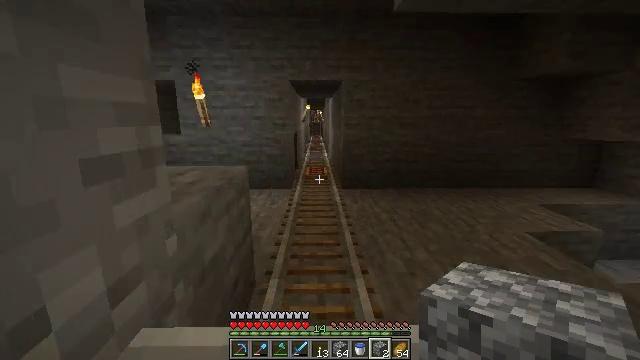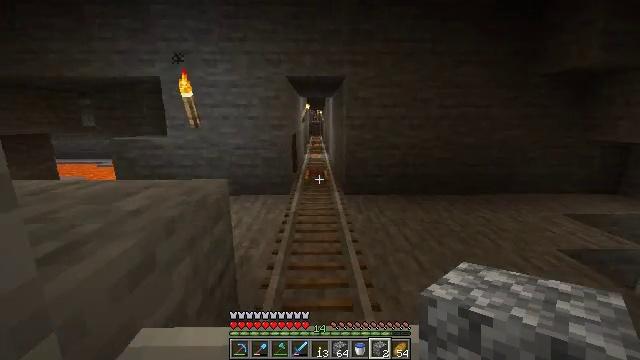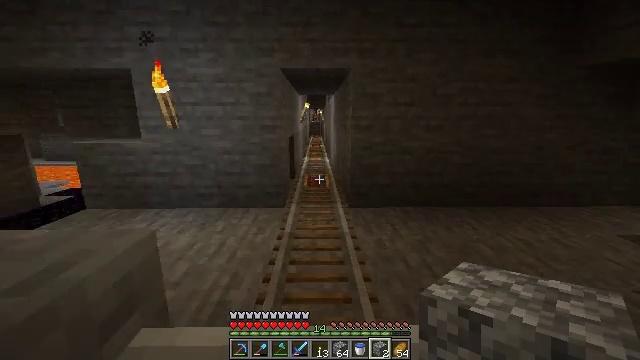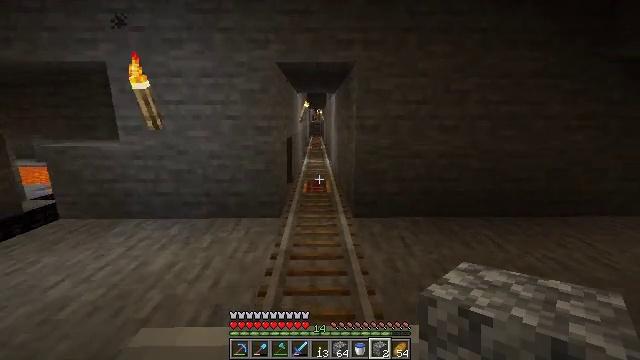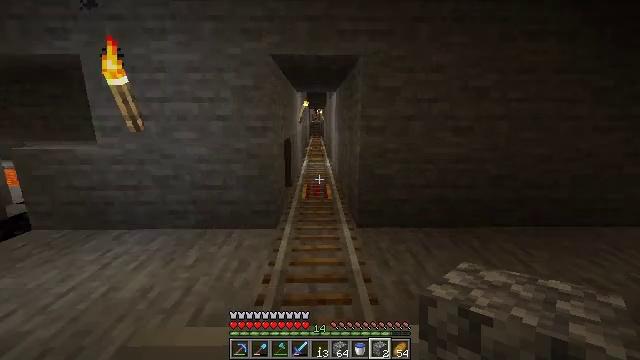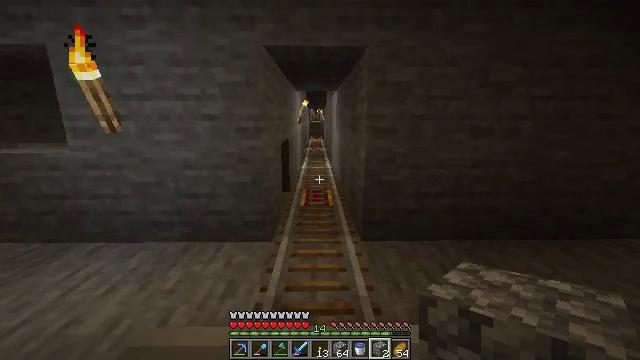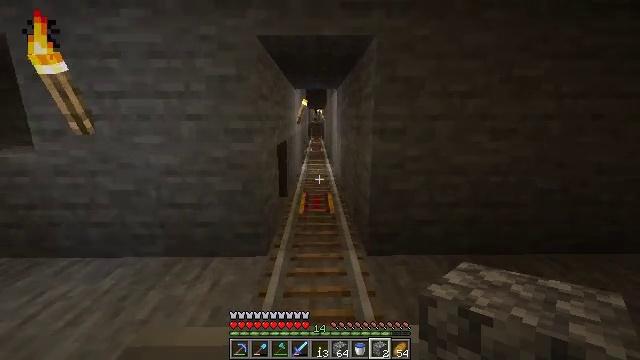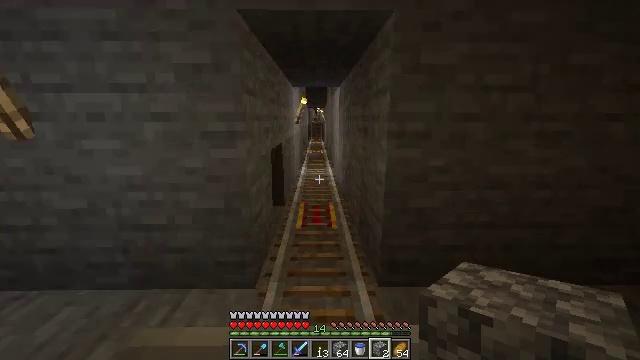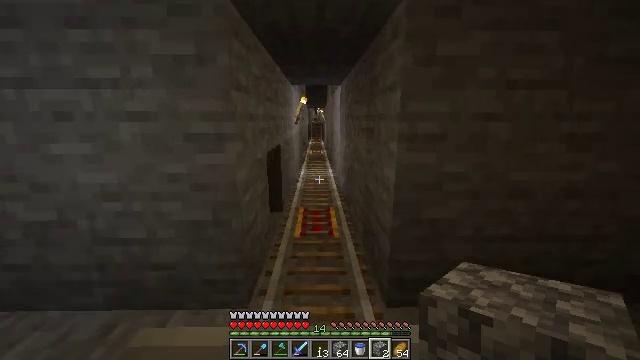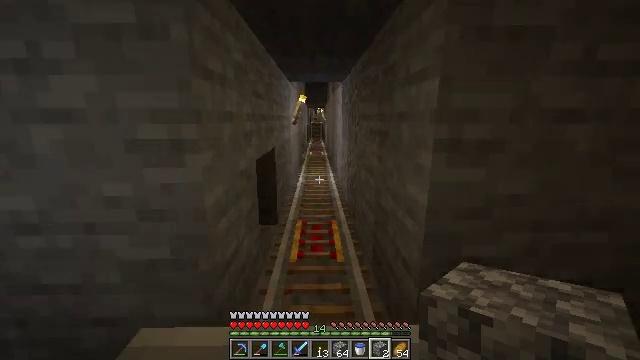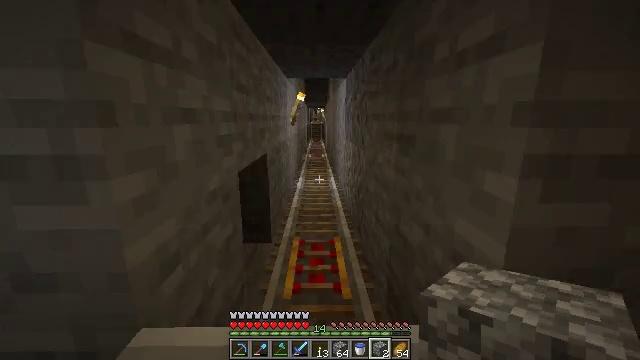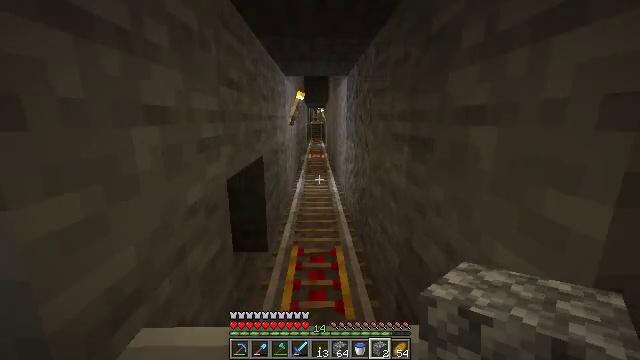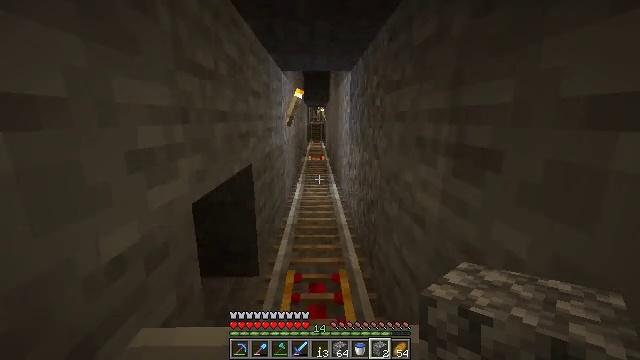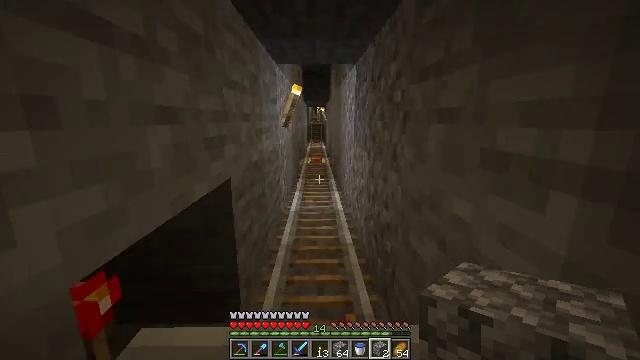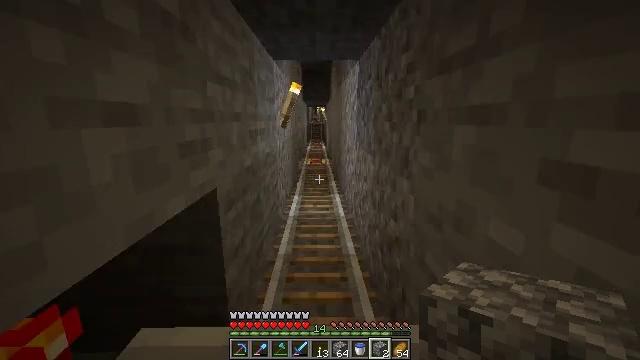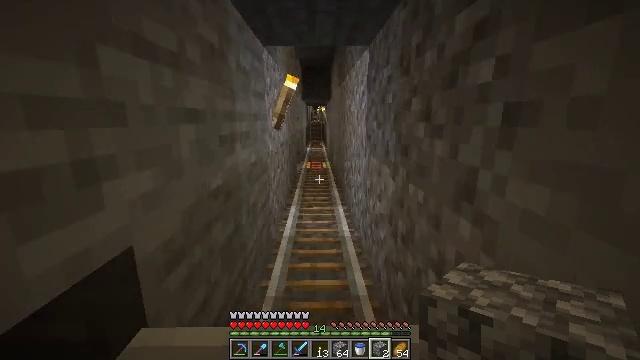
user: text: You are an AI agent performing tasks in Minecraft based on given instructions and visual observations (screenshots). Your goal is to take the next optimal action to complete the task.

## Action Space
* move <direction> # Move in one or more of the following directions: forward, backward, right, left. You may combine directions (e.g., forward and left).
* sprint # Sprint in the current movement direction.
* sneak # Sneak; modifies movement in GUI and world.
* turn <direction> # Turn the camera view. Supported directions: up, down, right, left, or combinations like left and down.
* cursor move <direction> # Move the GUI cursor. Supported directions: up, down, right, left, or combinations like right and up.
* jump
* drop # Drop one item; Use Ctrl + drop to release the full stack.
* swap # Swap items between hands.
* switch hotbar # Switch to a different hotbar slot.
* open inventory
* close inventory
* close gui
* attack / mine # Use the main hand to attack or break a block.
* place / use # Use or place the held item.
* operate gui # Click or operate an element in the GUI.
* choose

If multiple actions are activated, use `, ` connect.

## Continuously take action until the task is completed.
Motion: motion action
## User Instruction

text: Drop an iron nugget.
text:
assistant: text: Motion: no_op
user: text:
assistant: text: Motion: no_op
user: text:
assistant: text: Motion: no_op
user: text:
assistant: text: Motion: no_op
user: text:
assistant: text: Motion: no_op
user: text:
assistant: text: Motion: no_op
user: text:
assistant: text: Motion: no_op
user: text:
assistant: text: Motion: no_op
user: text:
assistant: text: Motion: no_op
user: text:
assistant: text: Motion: no_op
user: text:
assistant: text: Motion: no_op
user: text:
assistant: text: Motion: no_op
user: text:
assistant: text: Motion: no_op
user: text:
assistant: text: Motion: no_op
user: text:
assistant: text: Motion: no_op
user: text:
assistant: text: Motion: no_op
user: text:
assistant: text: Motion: no_op
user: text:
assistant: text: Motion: no_op
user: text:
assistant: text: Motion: no_op
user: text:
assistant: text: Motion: no_op
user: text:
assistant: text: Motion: no_op
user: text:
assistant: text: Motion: no_op
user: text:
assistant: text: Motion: no_op
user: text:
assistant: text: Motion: no_op
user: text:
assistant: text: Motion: no_op
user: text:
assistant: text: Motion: no_op
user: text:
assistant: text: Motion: no_op
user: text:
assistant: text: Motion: no_op
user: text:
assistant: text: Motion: no_op
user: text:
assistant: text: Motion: no_op